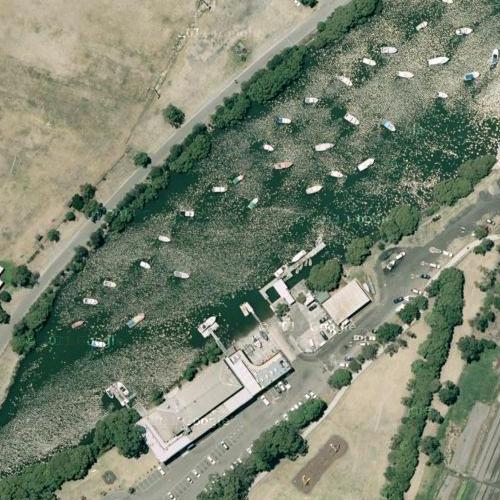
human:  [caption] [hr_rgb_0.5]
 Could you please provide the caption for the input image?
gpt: There is a river with deep green waters while some algae float on the waters .

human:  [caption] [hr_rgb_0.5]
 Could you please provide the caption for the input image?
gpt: There are some algae on the river with some plants and lawn beside .

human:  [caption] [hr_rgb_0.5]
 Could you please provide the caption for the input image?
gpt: There is a river with deep green waters while some algae float on the waters .

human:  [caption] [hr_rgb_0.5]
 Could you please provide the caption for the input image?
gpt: Some algae float on the waters with some plants beside .

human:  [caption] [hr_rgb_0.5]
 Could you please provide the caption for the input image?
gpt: A river with deep green waters while some algae float on the waters .